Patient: sex M, age 42
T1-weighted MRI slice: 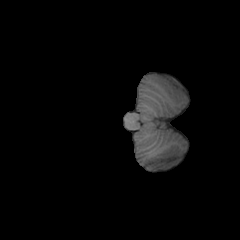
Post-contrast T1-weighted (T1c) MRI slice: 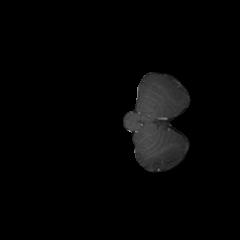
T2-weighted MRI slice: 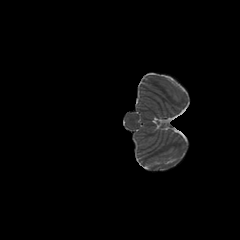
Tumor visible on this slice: no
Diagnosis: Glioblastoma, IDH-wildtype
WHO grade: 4